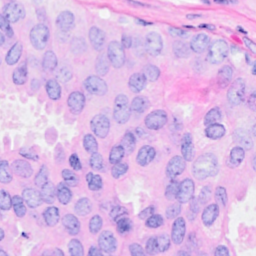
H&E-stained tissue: Breast